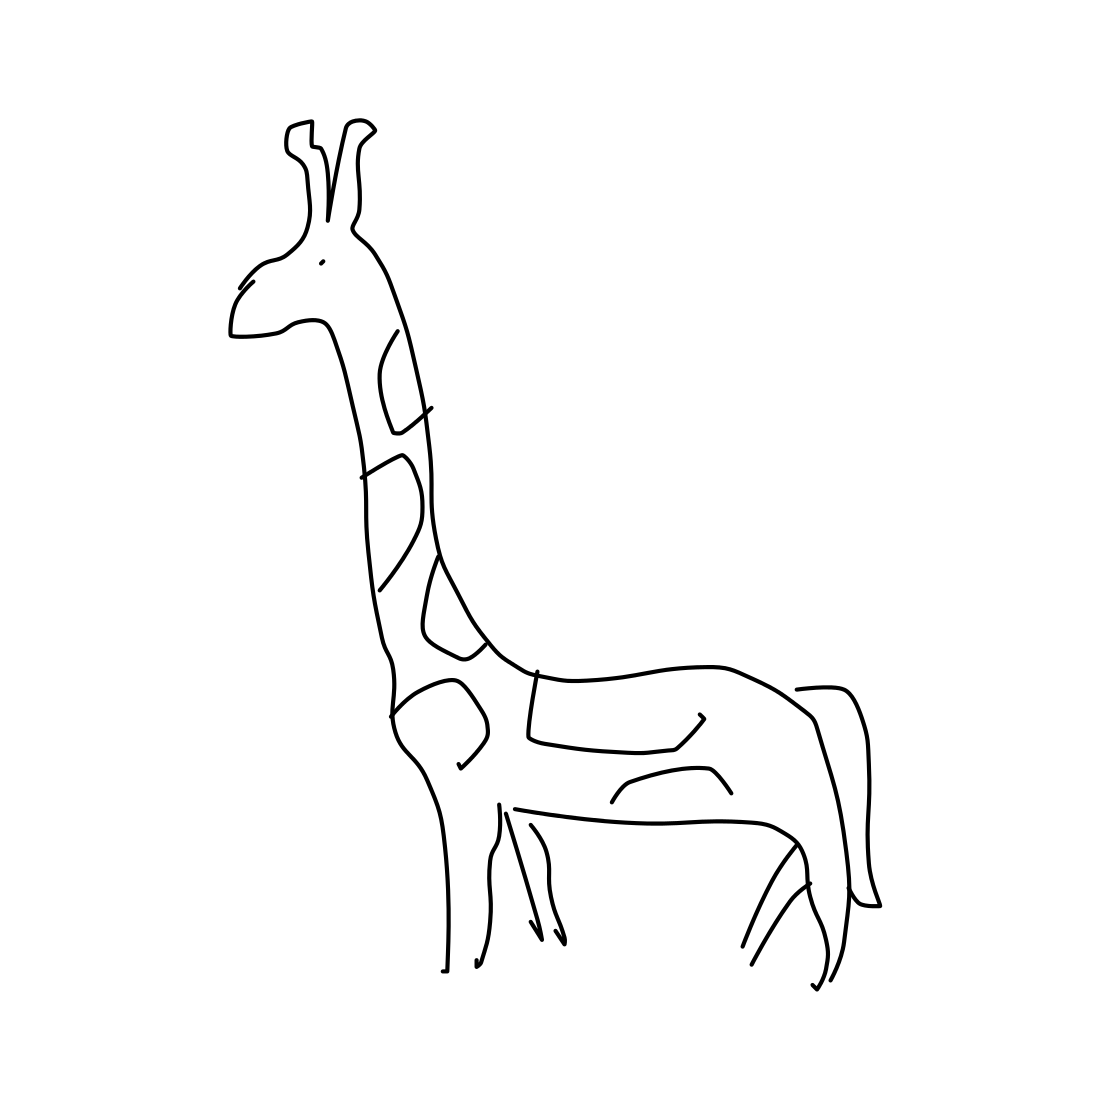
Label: giraffe